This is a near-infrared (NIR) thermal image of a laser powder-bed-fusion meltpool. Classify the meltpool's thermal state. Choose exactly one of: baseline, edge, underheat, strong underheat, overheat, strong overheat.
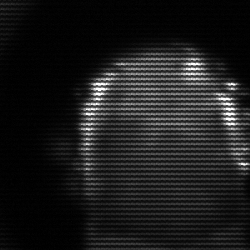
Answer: baseline